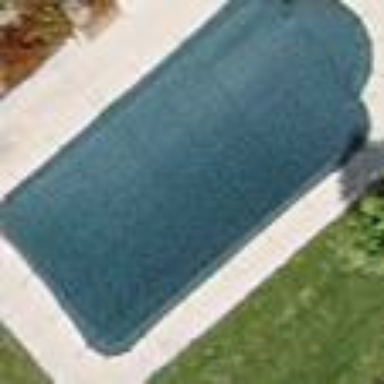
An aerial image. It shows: Swimming pool located in leisure land.